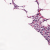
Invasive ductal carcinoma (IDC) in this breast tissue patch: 1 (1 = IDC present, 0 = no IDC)